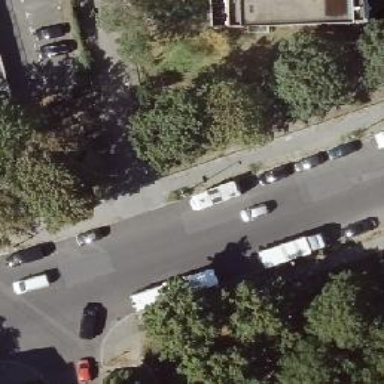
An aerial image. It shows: Public transport stop position.